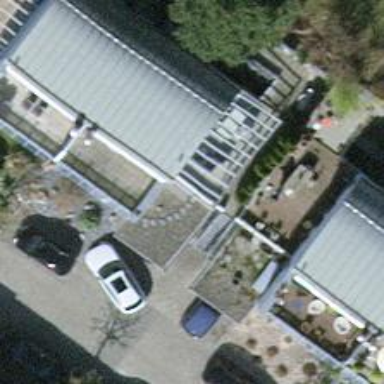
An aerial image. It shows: Terrace building.